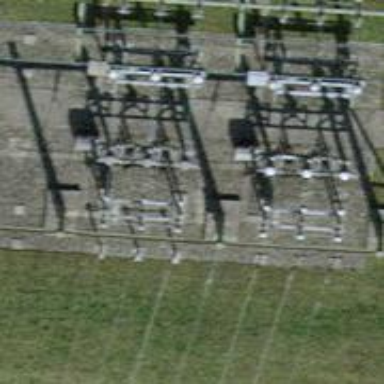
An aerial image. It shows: Insulator used in power systems.